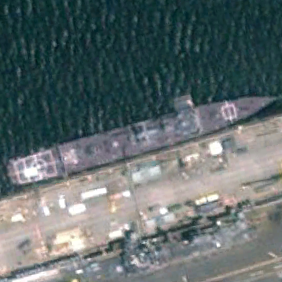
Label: cruiser